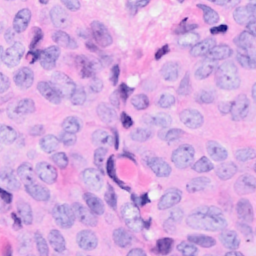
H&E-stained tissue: Breast